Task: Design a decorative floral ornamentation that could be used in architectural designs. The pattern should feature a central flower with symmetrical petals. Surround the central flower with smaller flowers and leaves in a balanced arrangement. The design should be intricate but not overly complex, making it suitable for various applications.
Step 1461:
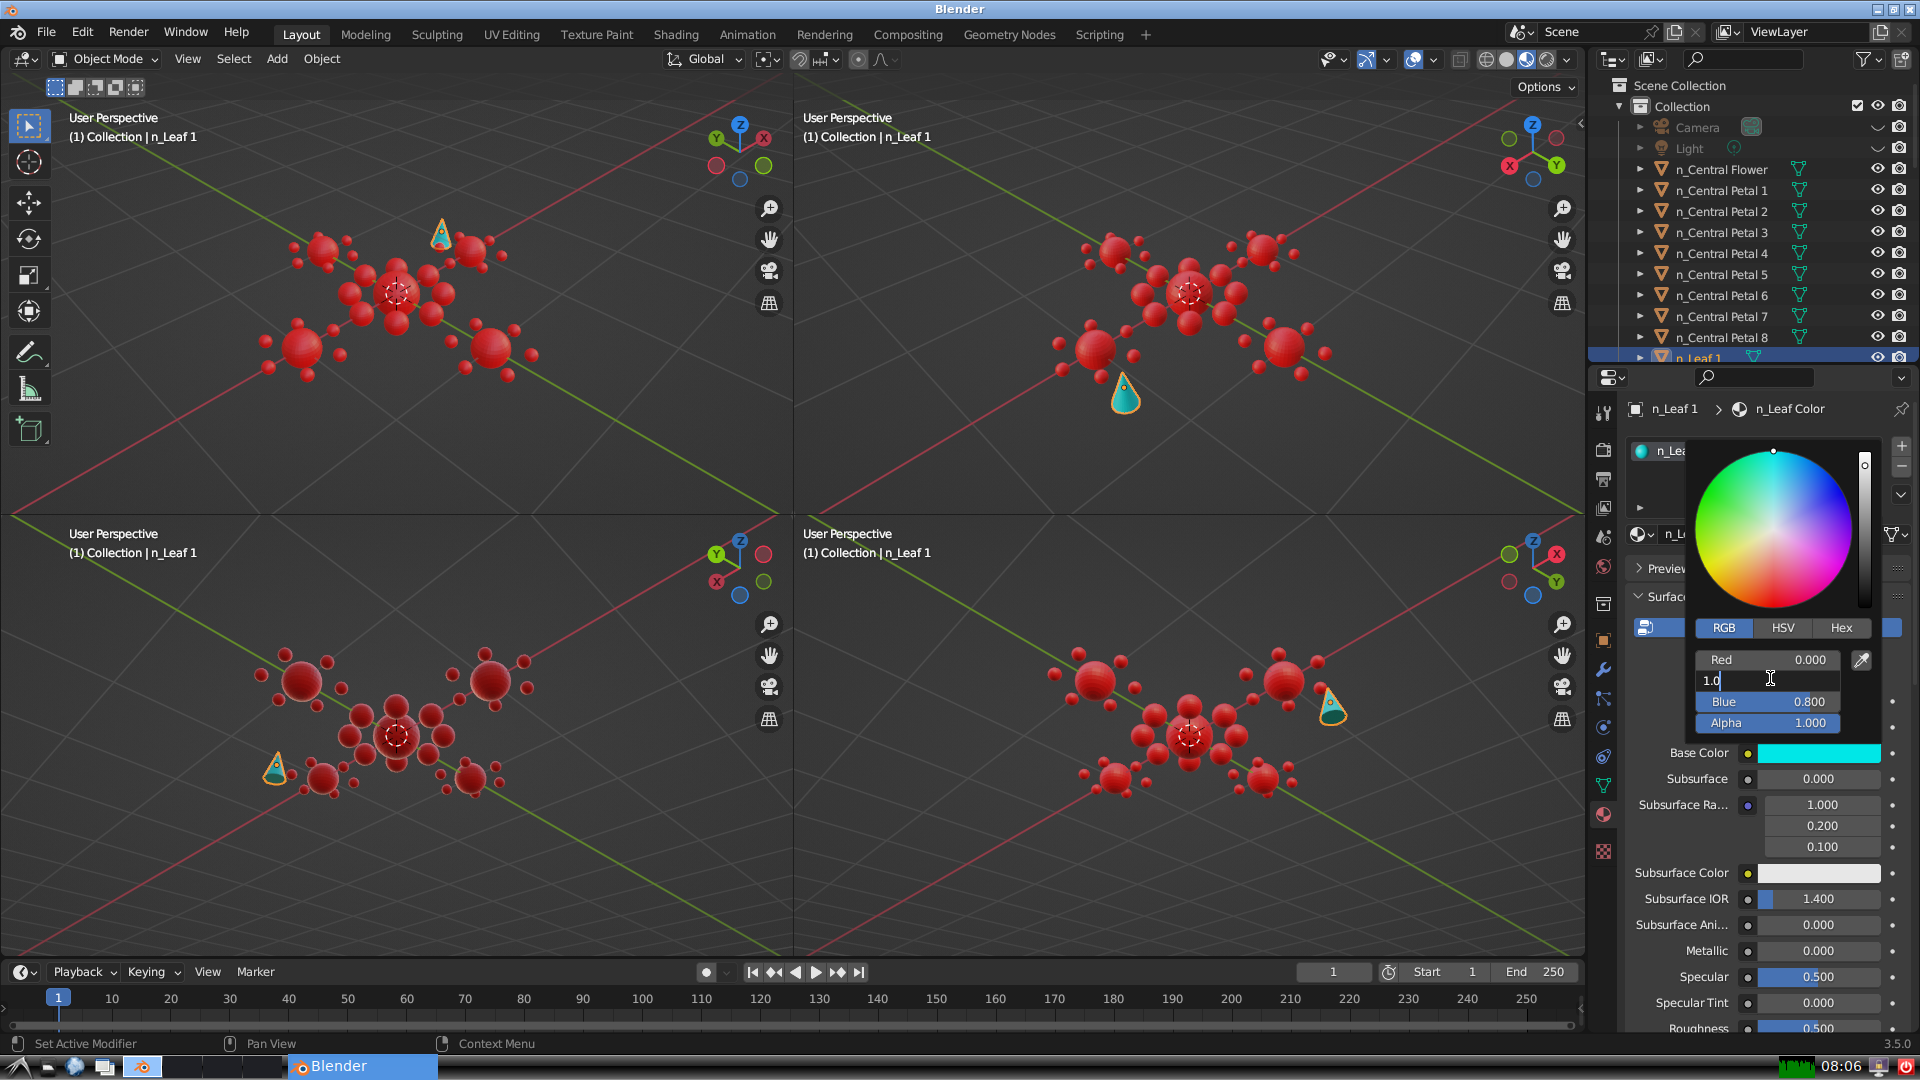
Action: {"key_press": ['Return']}